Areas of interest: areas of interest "Commercial service"
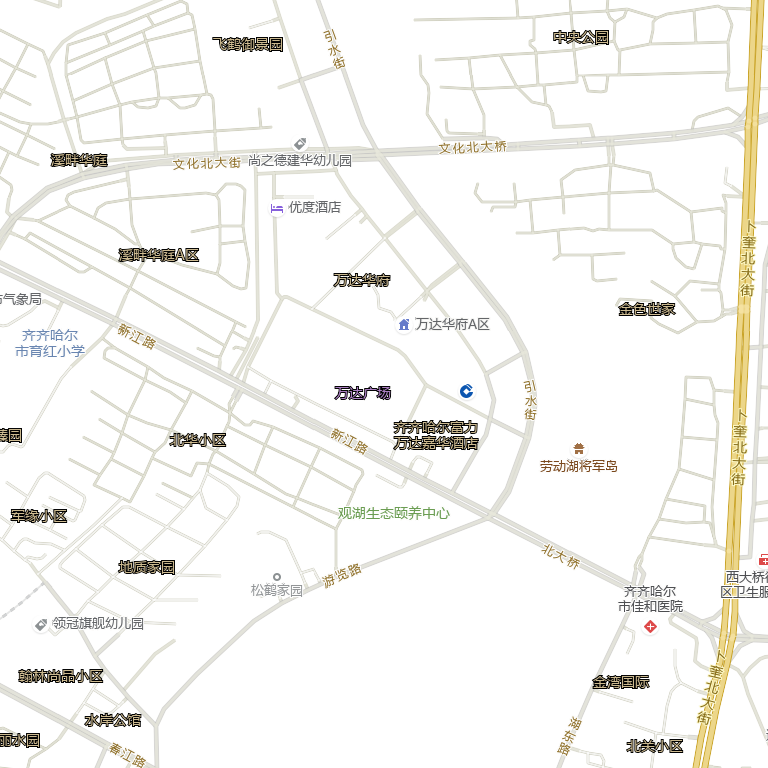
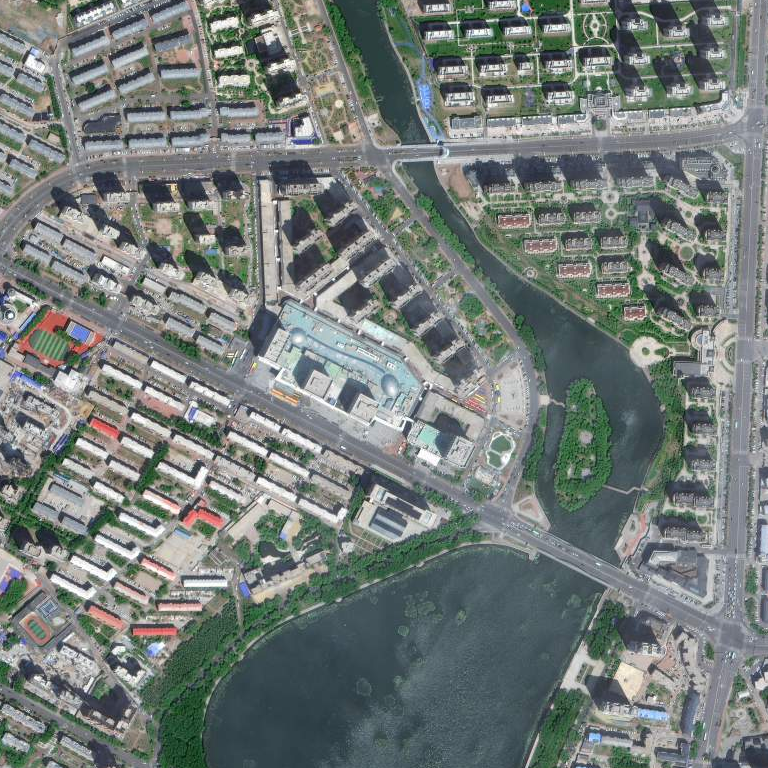